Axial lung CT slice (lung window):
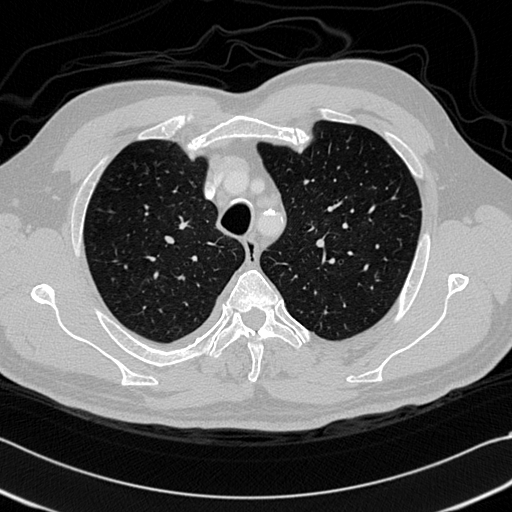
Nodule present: no